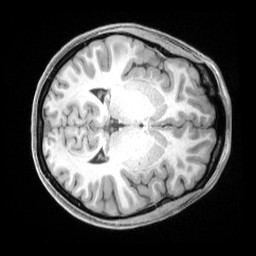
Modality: T1w
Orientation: axial
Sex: female
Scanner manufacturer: siemens
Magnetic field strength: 3 T
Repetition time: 2.4 s
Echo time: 0.00222 s